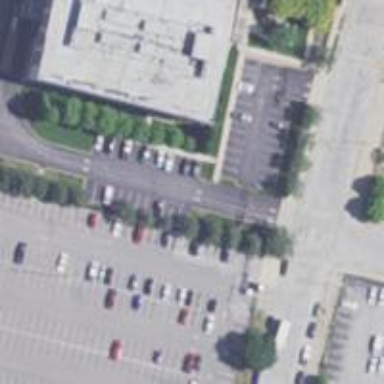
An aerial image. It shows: Parking area with asphalt surface.